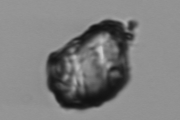
Label: Delphineis